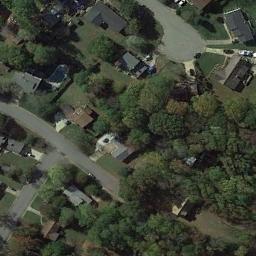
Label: medium_residential